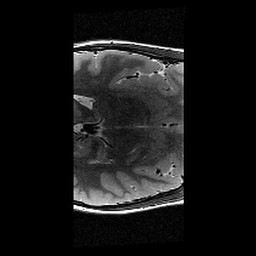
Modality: T2w
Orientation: axial
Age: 10
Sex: female
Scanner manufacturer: siemens
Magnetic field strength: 3 T
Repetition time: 9.23 s
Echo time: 0.067 s